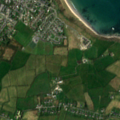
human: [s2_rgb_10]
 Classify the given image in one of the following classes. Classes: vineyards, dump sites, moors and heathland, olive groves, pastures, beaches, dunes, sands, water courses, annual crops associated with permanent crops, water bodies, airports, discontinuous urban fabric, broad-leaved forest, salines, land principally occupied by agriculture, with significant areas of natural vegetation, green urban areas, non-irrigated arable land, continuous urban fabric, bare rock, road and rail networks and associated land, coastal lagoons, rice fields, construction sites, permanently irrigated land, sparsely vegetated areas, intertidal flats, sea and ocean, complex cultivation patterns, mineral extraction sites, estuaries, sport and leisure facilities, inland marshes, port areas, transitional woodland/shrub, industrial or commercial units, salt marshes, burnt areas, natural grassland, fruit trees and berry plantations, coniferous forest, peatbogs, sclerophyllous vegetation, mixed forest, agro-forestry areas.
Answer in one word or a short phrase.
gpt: discontinuous urban fabric, sport and leisure facilities, non-irrigated arable land, pastures, beaches, dunes, sands, sea and ocean